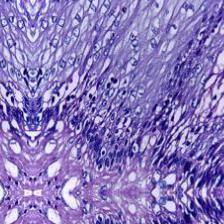
Diagnosis: Normal